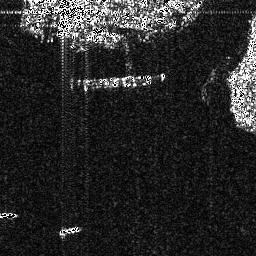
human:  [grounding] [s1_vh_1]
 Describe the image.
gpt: In the satellite image, there is  <ref>2 small ship </ref> <box>[[22, 87, 32, 92, 0], [0, 82, 6, 85, 0]]</box> located at bottom left.